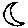
Label: moon